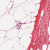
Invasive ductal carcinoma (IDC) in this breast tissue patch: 0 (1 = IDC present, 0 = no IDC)